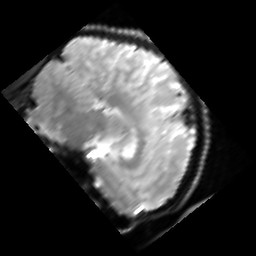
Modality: inplaneT2
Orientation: sagittal
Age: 20
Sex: male
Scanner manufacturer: siemens
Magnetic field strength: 3 T
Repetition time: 5 s
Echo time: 0.034 s